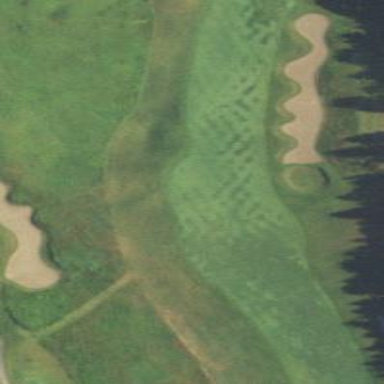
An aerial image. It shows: Rough grassy area used for golf.